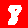
Digit: 8